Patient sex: M
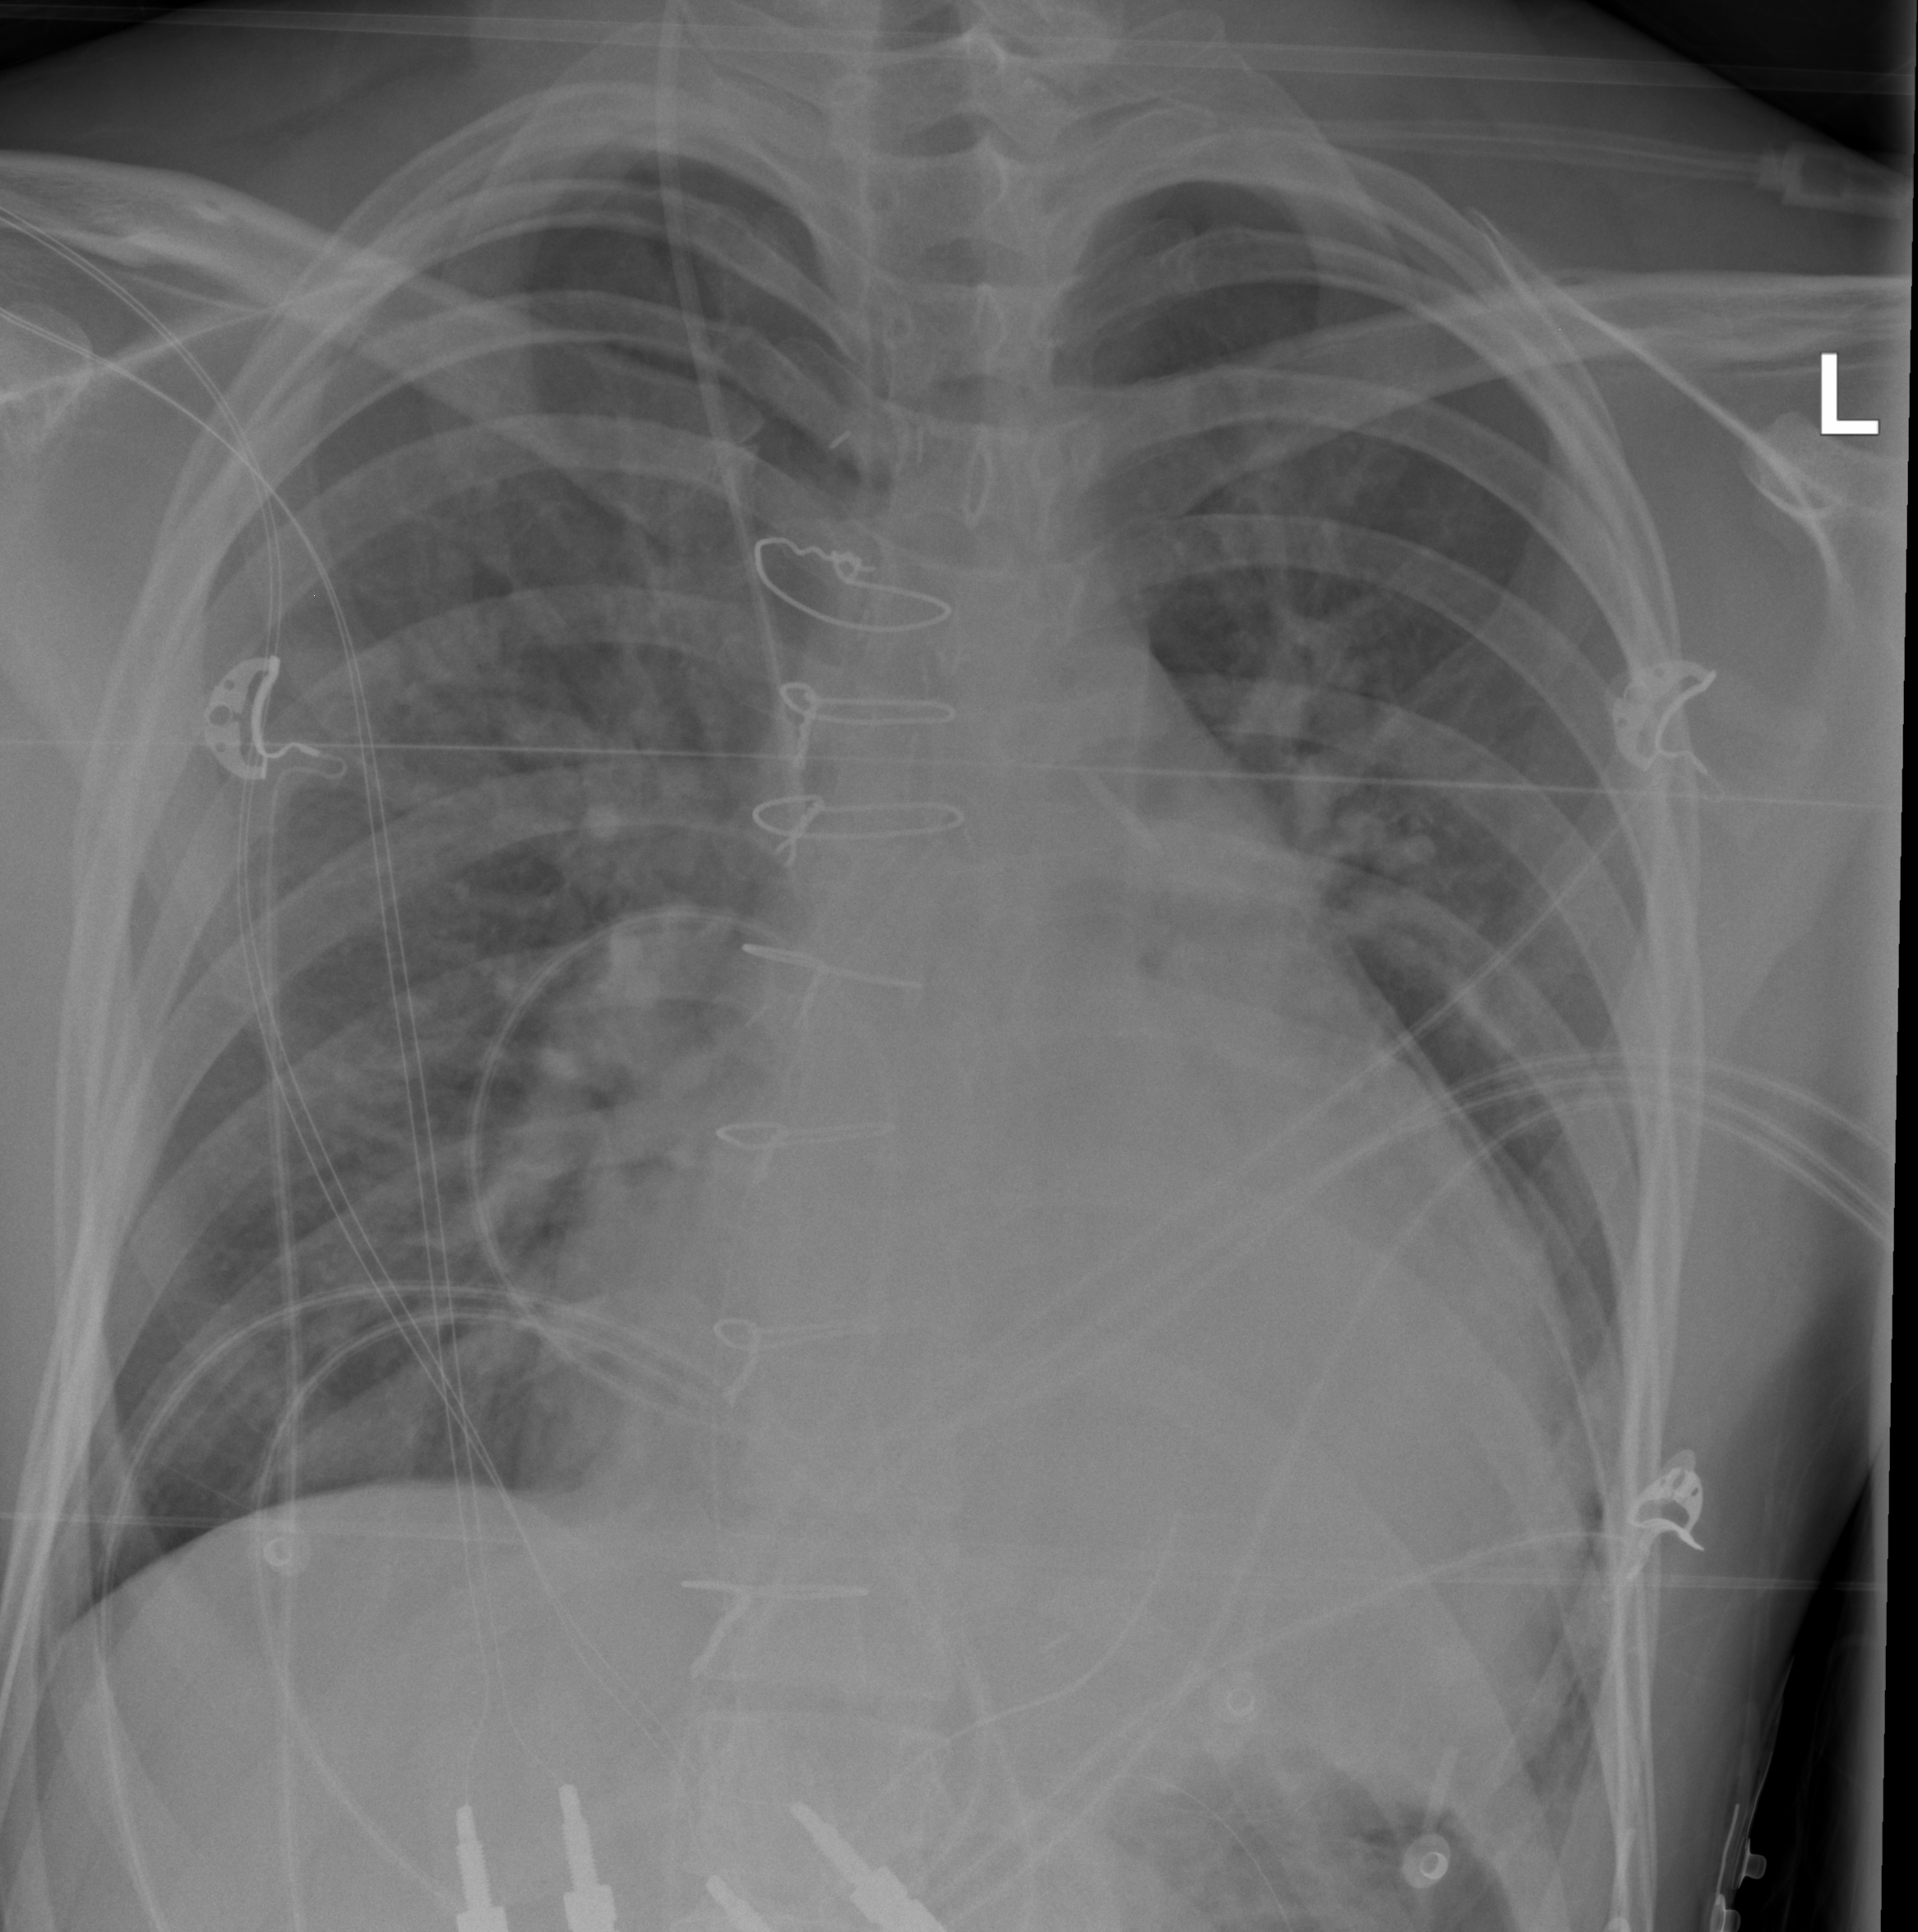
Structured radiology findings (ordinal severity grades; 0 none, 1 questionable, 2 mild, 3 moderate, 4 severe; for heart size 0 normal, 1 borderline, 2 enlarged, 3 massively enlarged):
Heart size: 2
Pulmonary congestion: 2
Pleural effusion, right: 0
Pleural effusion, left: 0
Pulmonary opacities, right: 0
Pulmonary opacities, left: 0
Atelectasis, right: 0
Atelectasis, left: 2